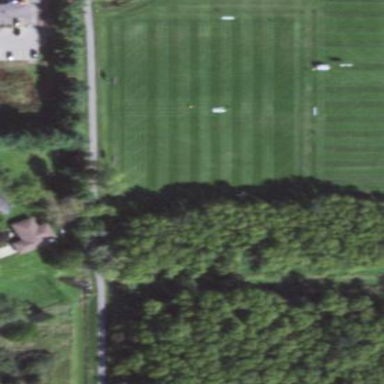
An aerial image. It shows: Soccer pitch for outdoor sports and leisure activities.